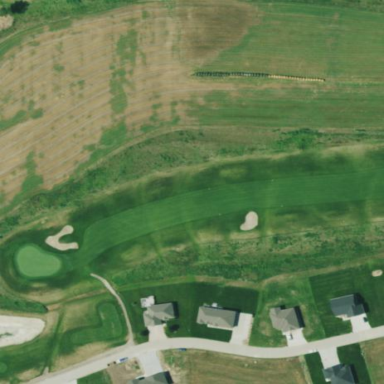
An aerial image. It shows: Grassy area designated as golf fairway.